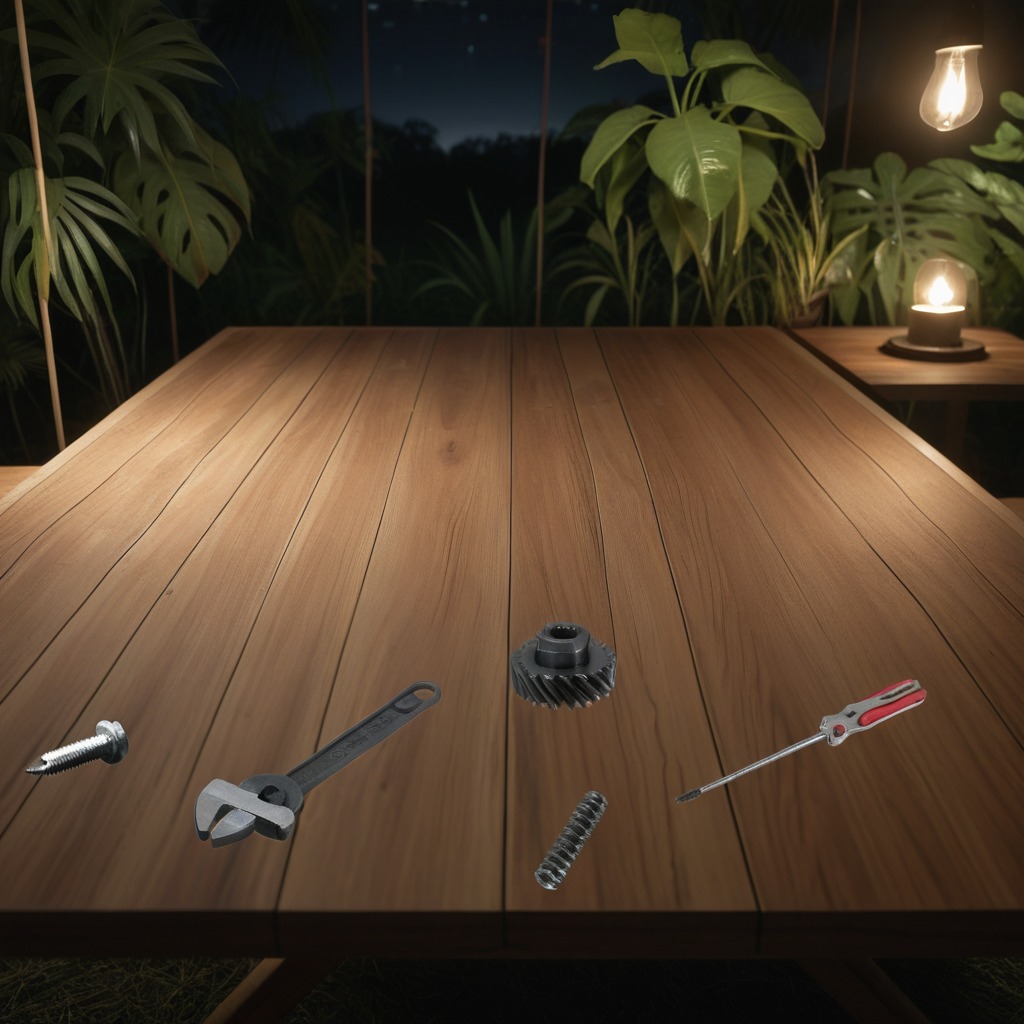
A steel gear with teeth, a metal machine screw, a coiled metal spring, a screwdriver, and a wrench are lying on the wooden table.